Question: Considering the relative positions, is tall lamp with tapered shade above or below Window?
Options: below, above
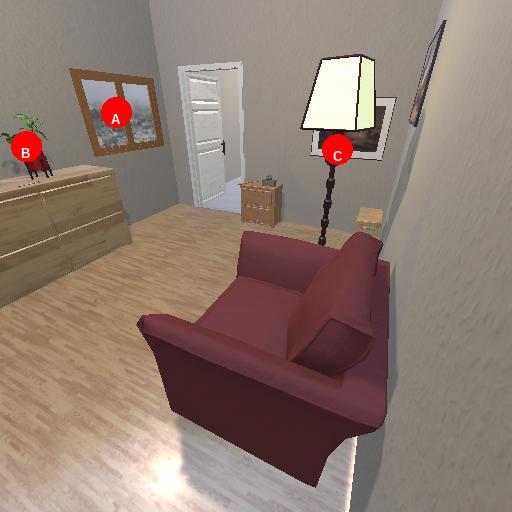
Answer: below